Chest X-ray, AP view. Patient: 44 years old, sex M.
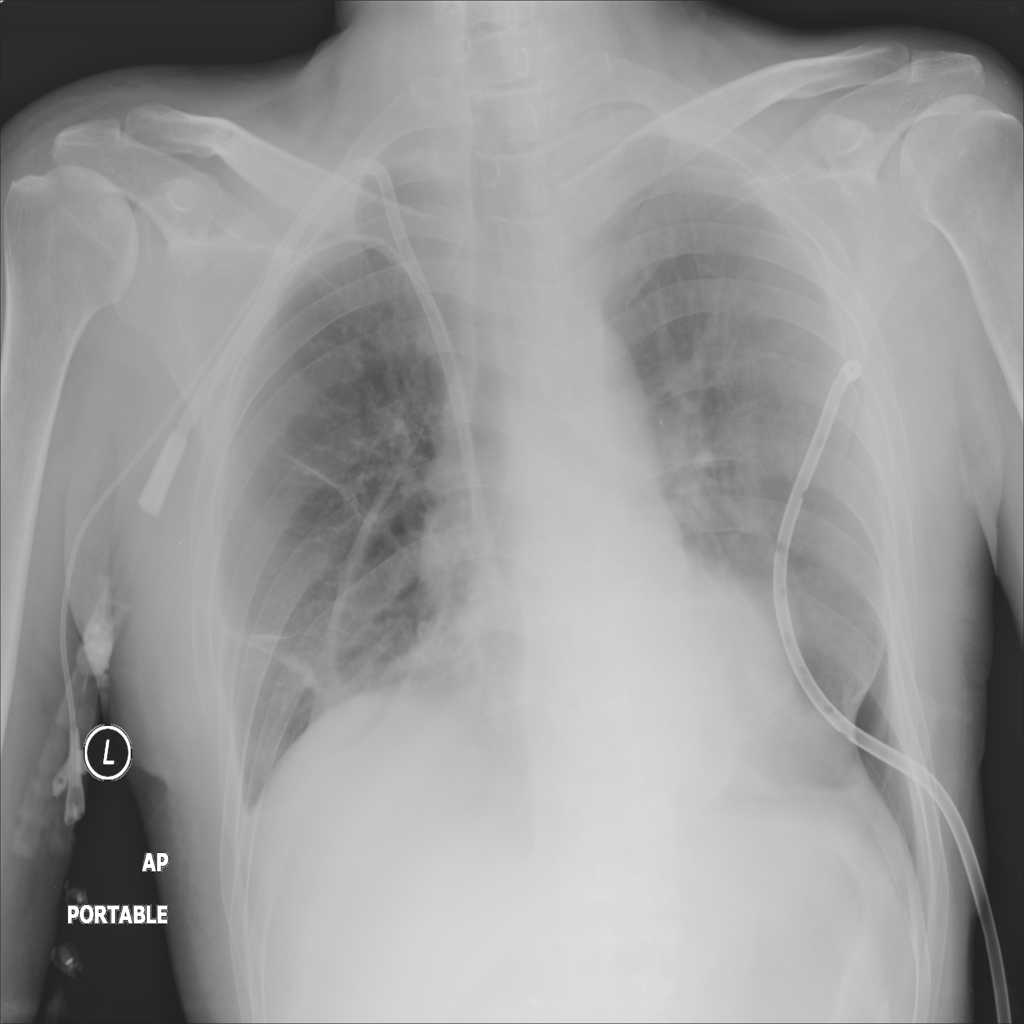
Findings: Atelectasis, Consolidation, Effusion, Pneumothorax